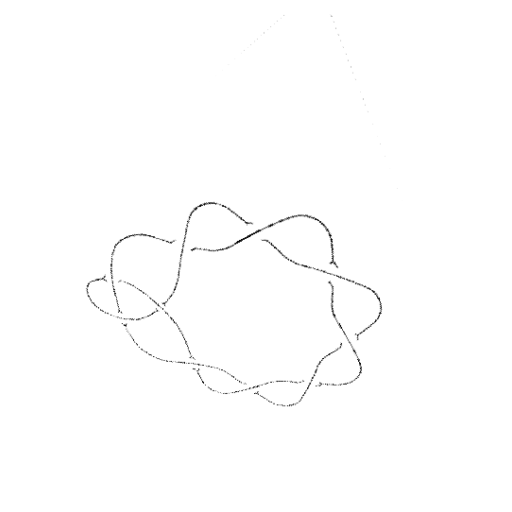
Crossing number: 10